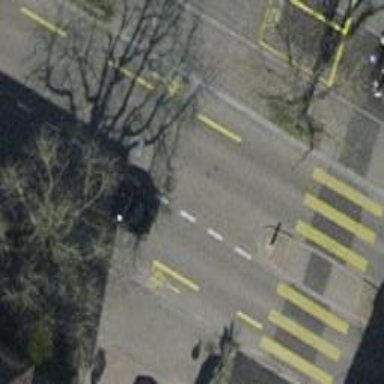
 there is separate lane for cycling on both sides."